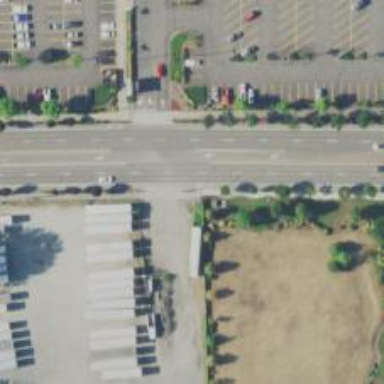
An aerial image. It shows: Retail area along trunk highway.